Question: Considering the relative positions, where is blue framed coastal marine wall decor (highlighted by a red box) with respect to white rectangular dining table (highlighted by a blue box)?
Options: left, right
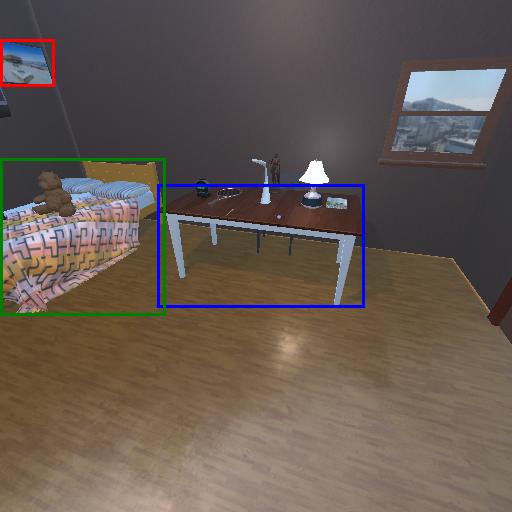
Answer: left